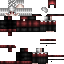
A female skeleton skin with dark skin, wearing brown helmet dressed in a red armor chest and red pants, featuring a closed mouth.